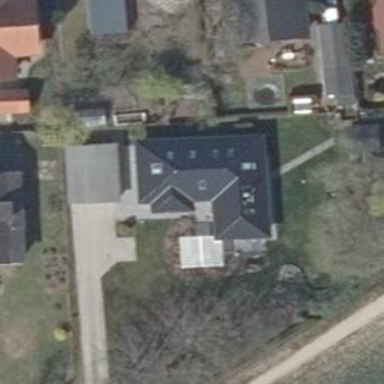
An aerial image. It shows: Detached building.